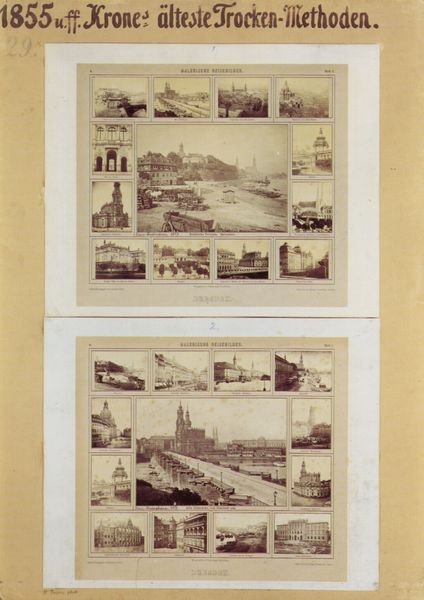
Titel: Lehrtafel Nr. 29 zur Trockenmethode. Aufnahmen: Dresden
Künstler: Deutscher Photograph
Standort: Dresden
Institution: Technische Universität
Schlagwörter: wasser, weiß, fluss, gelb, landschaft, ocker, stadt, ufer, braun, schwarz, straße, gebäude, alt, architektur, geschichte, rahmen, häuser, kirche, krone, schrift, bilder, fotos, ansicht, zwei, grafik, tafel, deutsch, jahreszahl, collage, foto, fotografie, kirchen, photographie, stadtansicht, buch, türme, dom, druck, seite, illustration, schwarzweiß, text, beschriftung, plakat, überschrift, darstellung, photo, schwarz weis, strassen, aufnahme, doppel, photos, strße, stadtansichten, anweisung, briefmarken, methode, drucj, methoden, methodendarstellung, dammbau, kirchen brückenbau, 1855, trockenmethoden